Question: I am trying to find 'MajorAxisLength' for each of the connected components using 'regionprops'.Then I am calculating 'median' for the same.But I am getting wrong value of median.Here is my code-
'''
clc;
image=imread('test3.png');
image = im2bw(image);
image=imcomplement(image);
[imx imy]=size(image);
n1=zeros(imx,imy);
count=1;
connected = bwlabel(image,8) ;
mx=max(max(connected));
for i=1:mx
[r,c] = find(connected==i);
test=zeros(imx,imy);
rc = [r c];
[sx sy]=size(rc);
for j=1:sx
x1=rc(j,1);
y1=rc(j,2);
test(x1,y1)=1;
end
s(i)=regionprops(test,'MajorAxisLength');
if(s(i).MajorAxisLength >=5)
ss(count)=s(i).MajorAxisLength;
count=count+1;
end
end
for k=1:count
disp(ss(k));
end
M=median(ss)
'''
These are the values I get for 'ss' array-
'''
<PHONE>
<PHONE>
<PHONE>
<PHONE>
84.8693
<PHONE>
97.9122
<PHONE>
95.8895
<PHONE>
90.2462
'''
And this is the value of median I get(which is definitely wrong)-
'''
M =
25.3651
'''
Here is my input image-

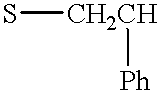
Answer: This is because maybe you are running this a second time with a different image than you did the first time.The variable 'ss' is already stored in memory and it has elements of your last run also stored.Say for example with your last test image you got '50' elements in ss,this time you are getting only '25'.Still 'ss' is saved in memory and has all '50' elements.So for median calculation all these values are used.You can use this to declare the array-
'''
ss = zeros(mx,1);
'''
This should work for you.